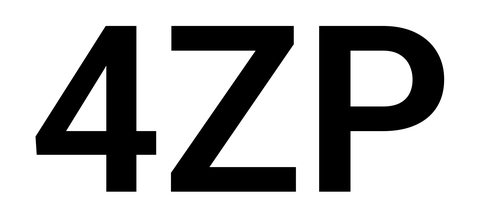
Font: Roboto_SemiBold